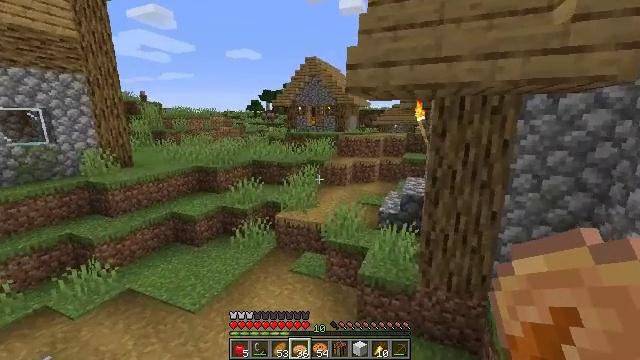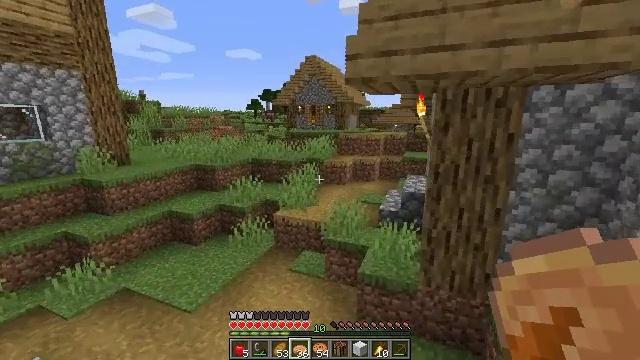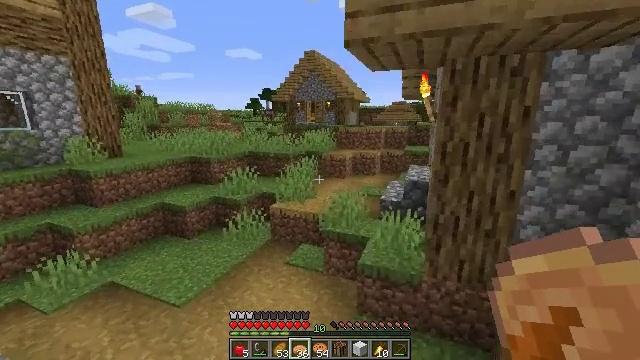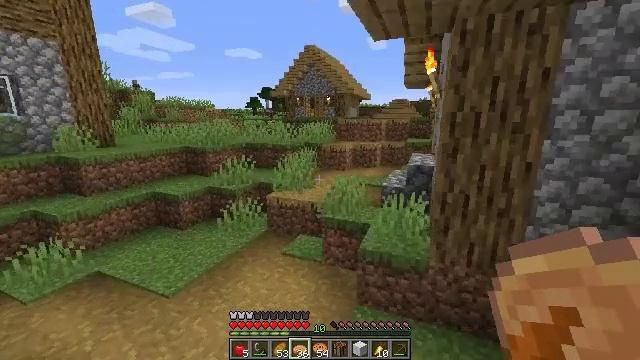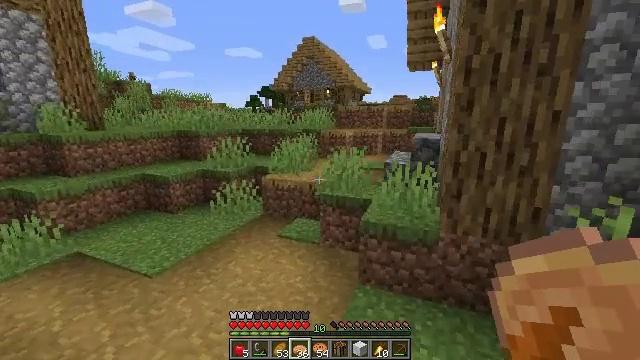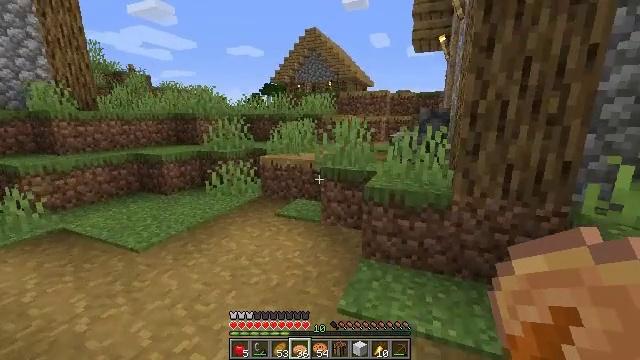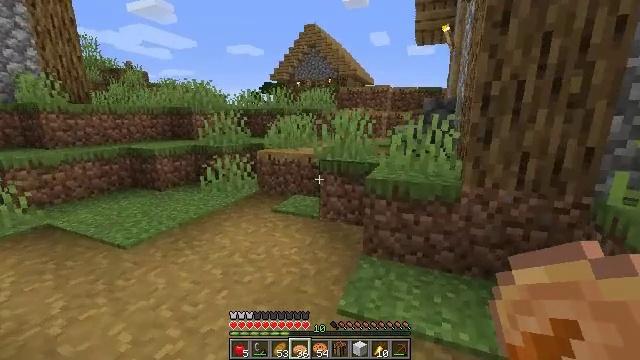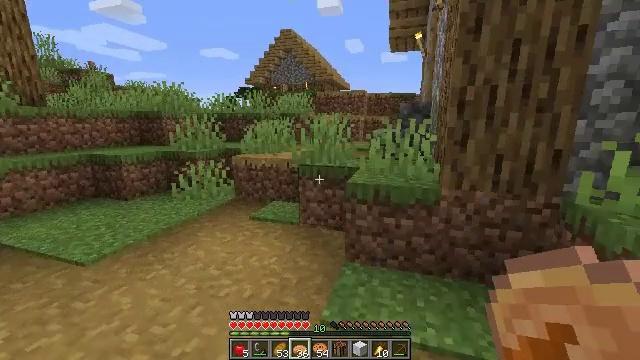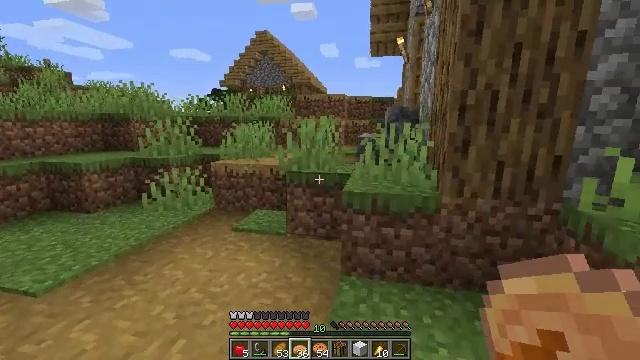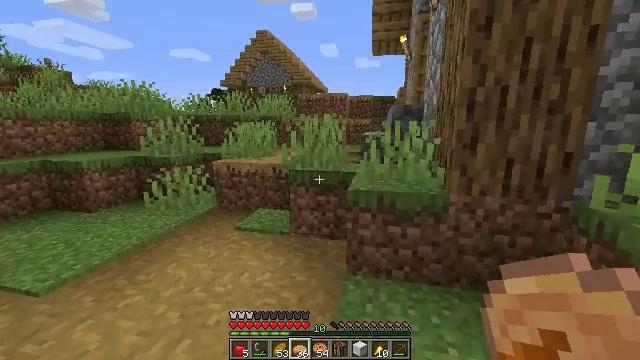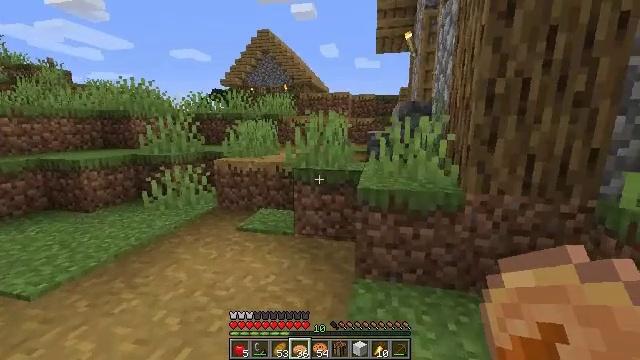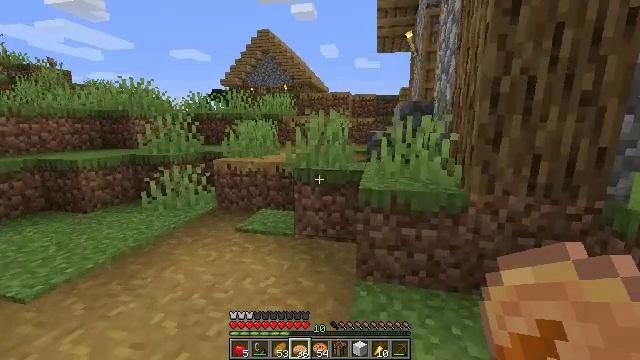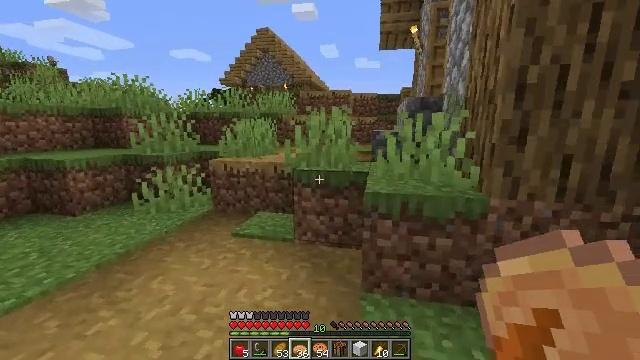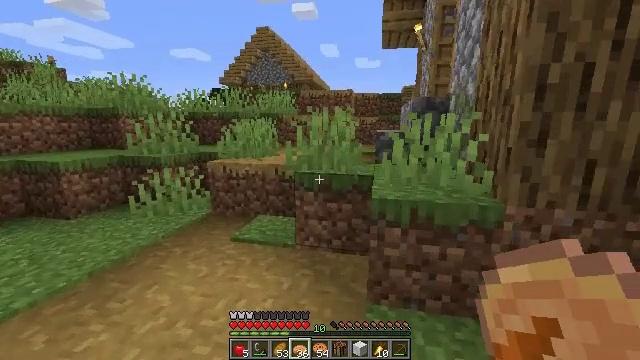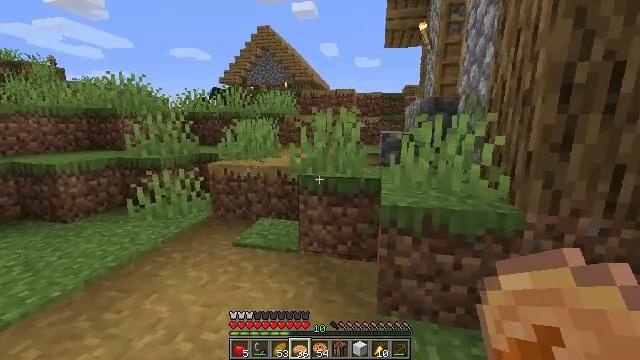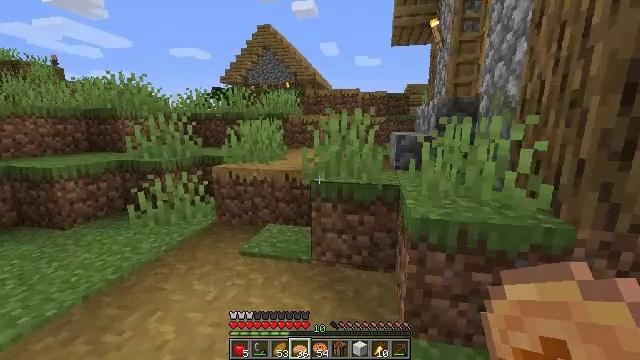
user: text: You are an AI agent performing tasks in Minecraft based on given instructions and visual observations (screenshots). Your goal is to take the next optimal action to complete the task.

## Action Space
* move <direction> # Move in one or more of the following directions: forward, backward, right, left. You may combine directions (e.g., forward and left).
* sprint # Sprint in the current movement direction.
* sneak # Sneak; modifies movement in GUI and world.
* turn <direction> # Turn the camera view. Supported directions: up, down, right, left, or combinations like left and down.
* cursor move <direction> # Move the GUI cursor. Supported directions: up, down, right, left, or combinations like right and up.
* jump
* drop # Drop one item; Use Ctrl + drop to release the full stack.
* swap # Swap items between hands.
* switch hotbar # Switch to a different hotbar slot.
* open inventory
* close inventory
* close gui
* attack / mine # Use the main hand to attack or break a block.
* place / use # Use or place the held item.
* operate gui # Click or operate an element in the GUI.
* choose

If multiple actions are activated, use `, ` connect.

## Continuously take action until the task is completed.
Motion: motion action
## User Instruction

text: Get redstone by crafting with appropriate materials.
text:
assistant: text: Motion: move forward, jump
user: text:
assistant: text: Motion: move forward, jump
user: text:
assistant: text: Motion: move forward, jump
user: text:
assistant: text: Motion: move forward, jump
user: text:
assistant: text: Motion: move forward
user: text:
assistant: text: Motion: move forward
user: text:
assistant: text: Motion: move left, turn right and up
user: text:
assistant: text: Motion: move left, turn right
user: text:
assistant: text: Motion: no_op
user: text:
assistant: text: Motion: move forward
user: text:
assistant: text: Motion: move forward
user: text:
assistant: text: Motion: move forward
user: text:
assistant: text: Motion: move forward and move left
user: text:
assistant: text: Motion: move forward and move left
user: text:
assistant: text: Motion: move forward and move left
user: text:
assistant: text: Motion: move forward and move left
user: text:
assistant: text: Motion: move forward and move left
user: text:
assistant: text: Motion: move forward and move left
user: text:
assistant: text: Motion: move forward and move left
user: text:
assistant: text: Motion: move forward and move left
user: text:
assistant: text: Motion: move forward and move left, turn right
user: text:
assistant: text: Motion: move forward, turn right
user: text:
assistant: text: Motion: move forward, turn right
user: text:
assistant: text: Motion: move forward
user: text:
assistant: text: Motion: no_op
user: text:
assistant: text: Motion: no_op
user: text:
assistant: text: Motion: move forward
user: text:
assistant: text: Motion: move forward
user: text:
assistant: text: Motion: move forward
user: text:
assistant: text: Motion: move forward, jump